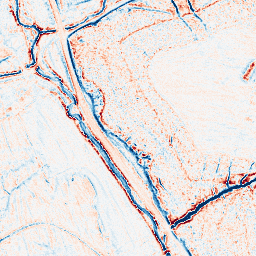
Category: edge_preserving
Decomposition family: anisotropic_diffusion
Decomposition parameters: iterations: 10
kappa: 10
gamma: 0.15
Upsampling method: quartic
Upsampling parameters: scale: 4
Upsampling scale: 4